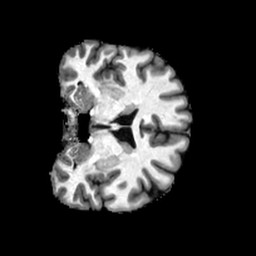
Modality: T1w
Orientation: coronal
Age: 34
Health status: healthy
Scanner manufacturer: philips
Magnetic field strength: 3 T
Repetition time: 0.007859 s
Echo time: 0.003607 s